Field crop: maize
Growth stage: 2
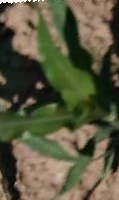
Species: maize